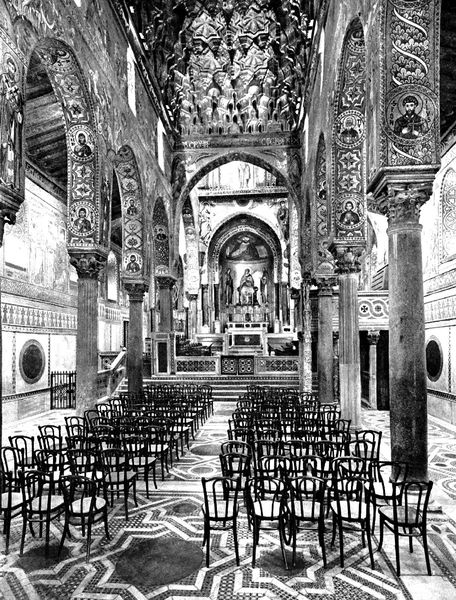
Titel: Capella Palatina in Palermo
Standort: Palermo, Capella Palatina (EU - I)
Schlagwörter: raum, stühle, säulen, muster, kirche, boden, decke, innen, spanien, bilder, bogen, fußboden, klein, treppe, treppen, foto, bögen, gang, stern, fliesen, schwarzweiß, kachel, kacheln, mosaik, altar, hauptschiff, kapitelle, kapitell, verziert, kirchenschiff, üppig, apsis, rundbögen, kapelle, baldachin, heilige, basilika, ordentlich, kreuzgang, davidstern, krypta, kiche, maurisch, byzanz, stuhlreihen, bodenmosaike